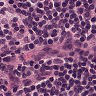
Metastatic tissue present: no